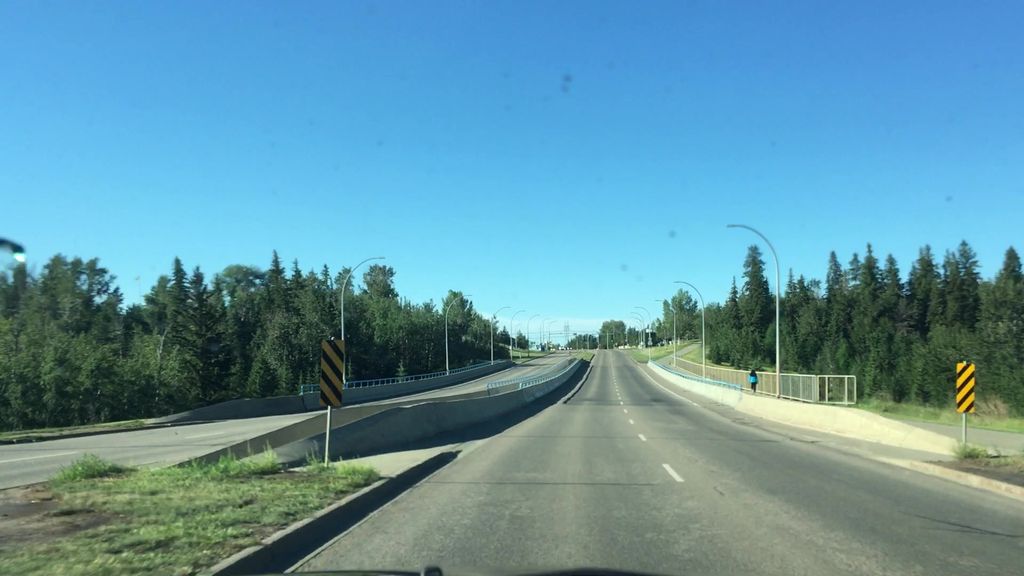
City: edmonton